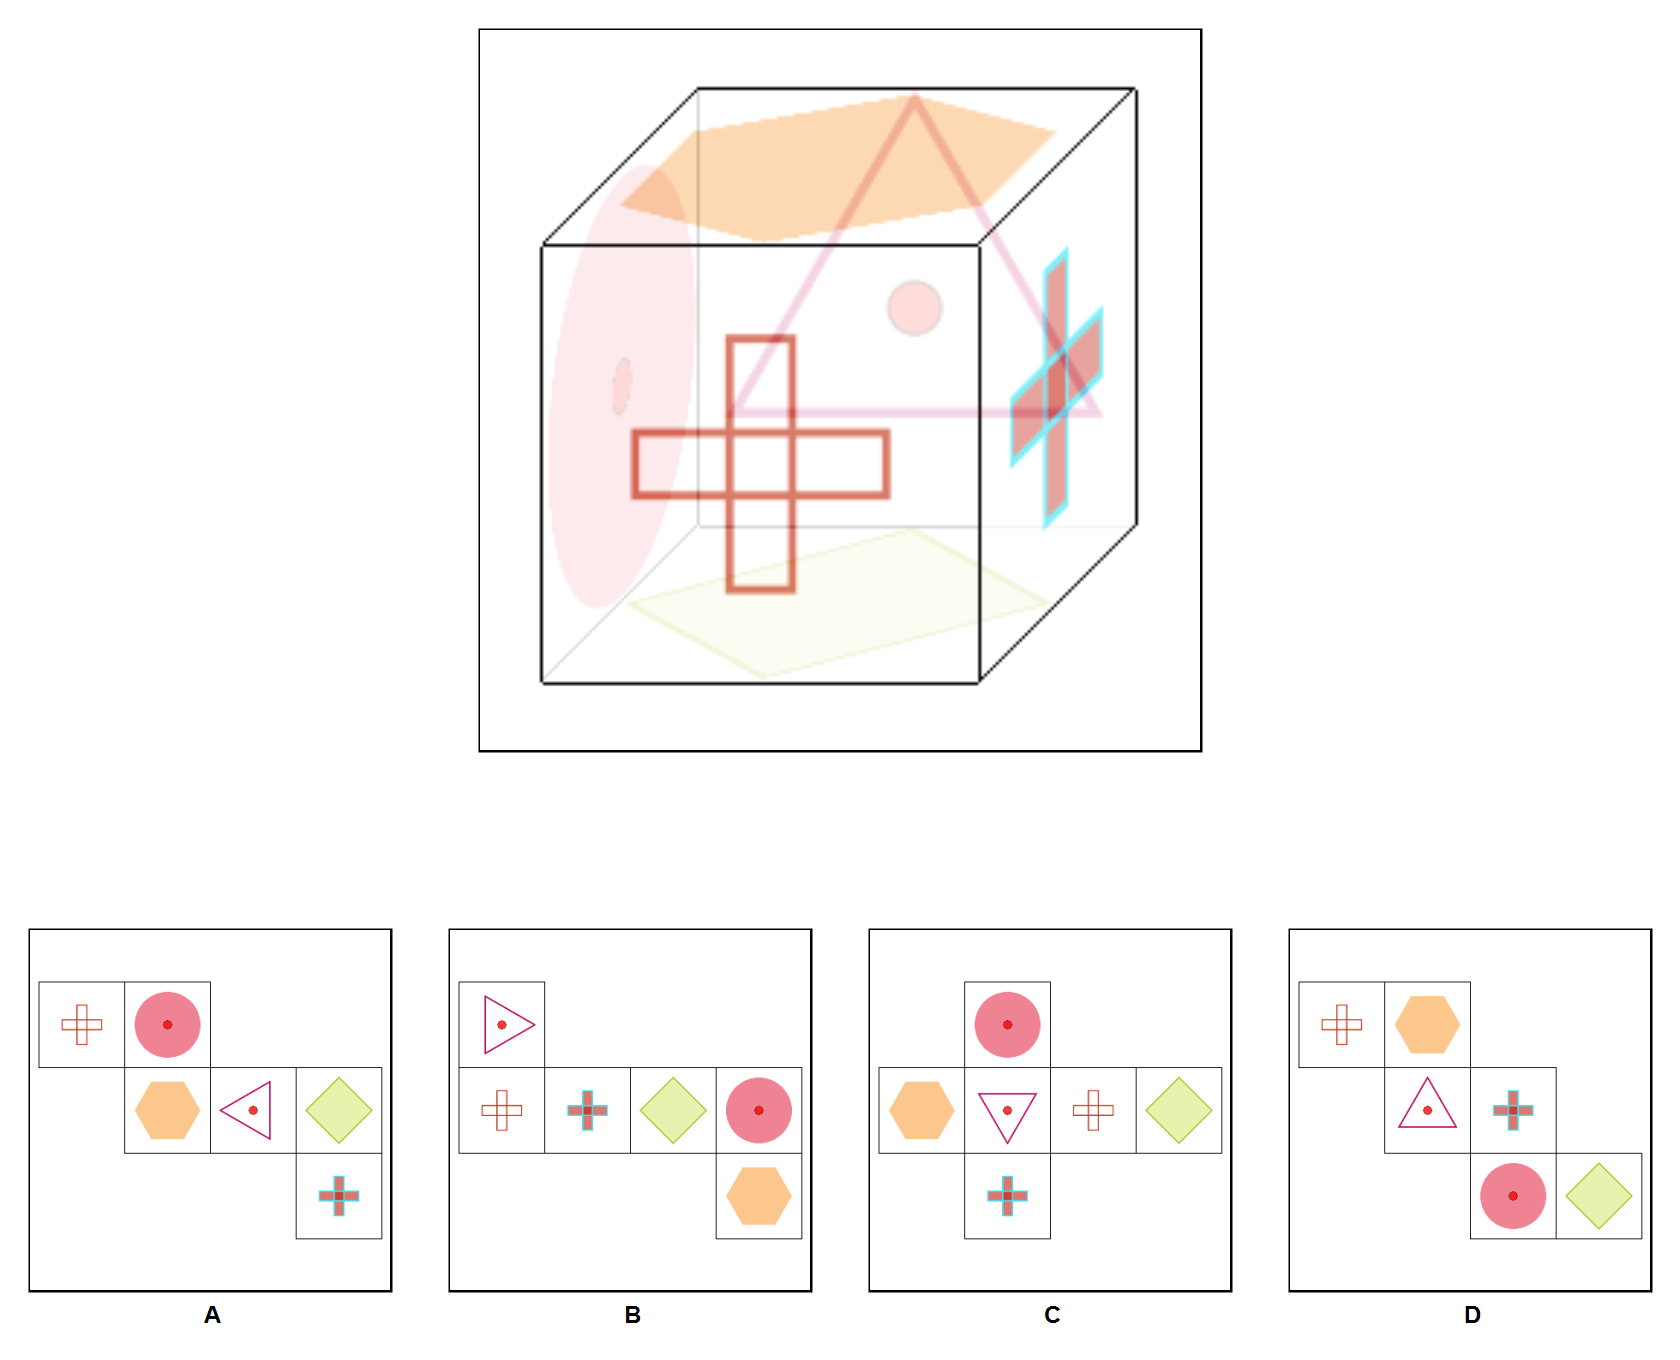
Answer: A